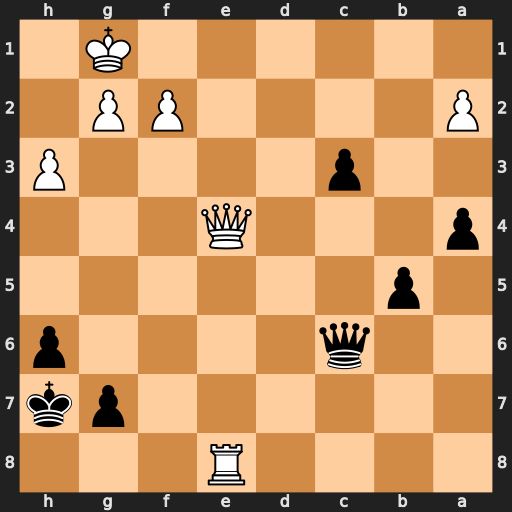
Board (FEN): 4R3/6pk/2q4p/1p6/p3Q3/2p4P/P4PP1/6K1
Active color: b
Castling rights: -
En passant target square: -
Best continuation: Qxe4 Rxe4 c2 Re1 b4